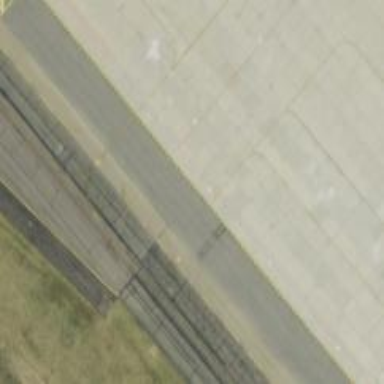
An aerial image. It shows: View of taxiway at the airport.